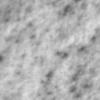
Label: no_change